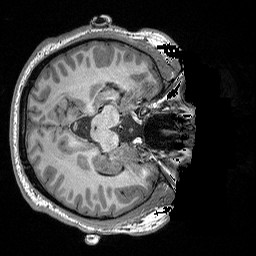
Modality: T1w
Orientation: axial
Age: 20
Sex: male
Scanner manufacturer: siemens
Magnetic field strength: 3 T
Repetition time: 2.3 s
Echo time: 0.00298 s